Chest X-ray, PA view. Patient: 58 years old, sex M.
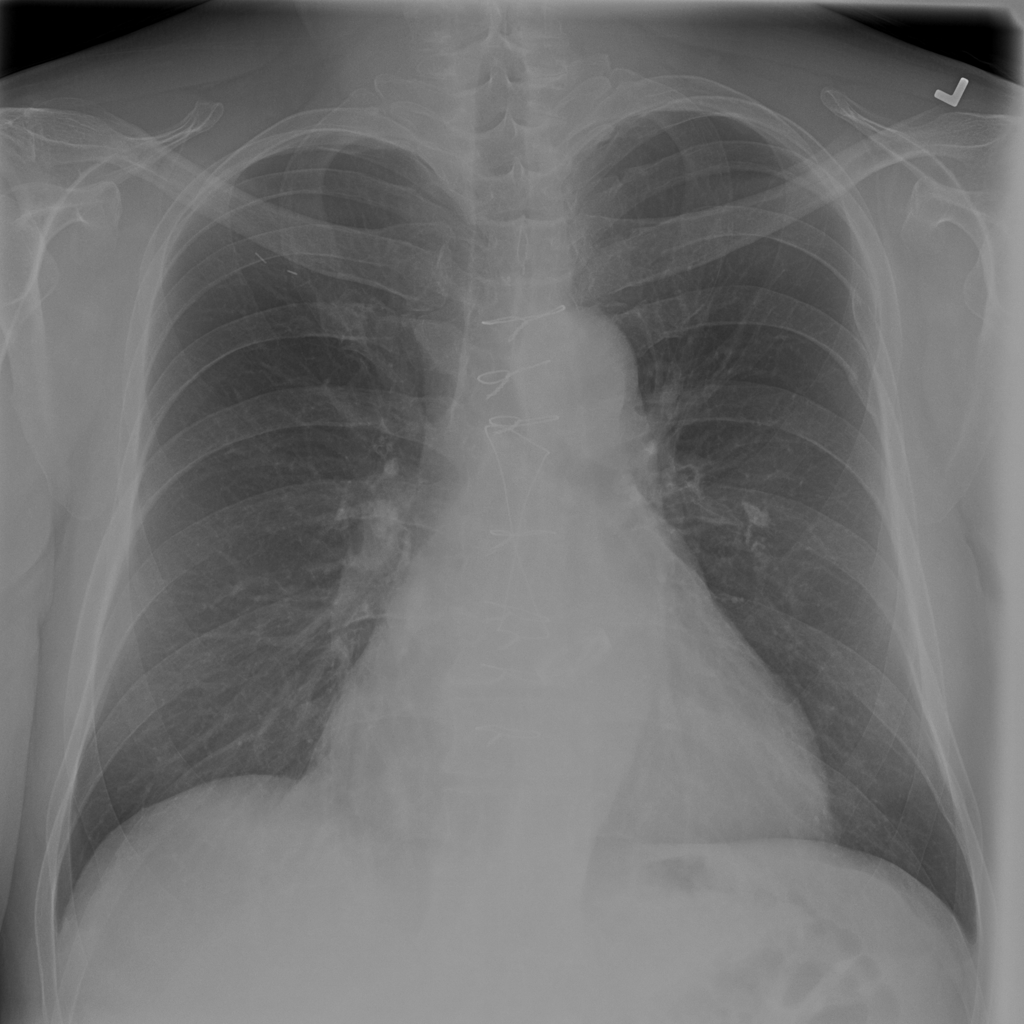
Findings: Cardiomegaly, Infiltration